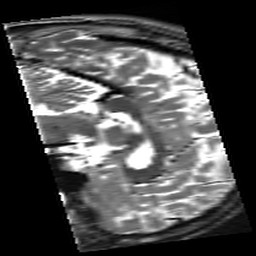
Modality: inplaneT2
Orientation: sagittal
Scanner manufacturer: siemens
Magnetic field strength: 3 T
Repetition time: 6 s
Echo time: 0.057 s